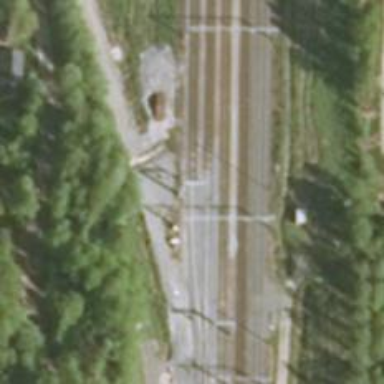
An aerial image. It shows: Railway signal.